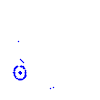
Particle: kaon